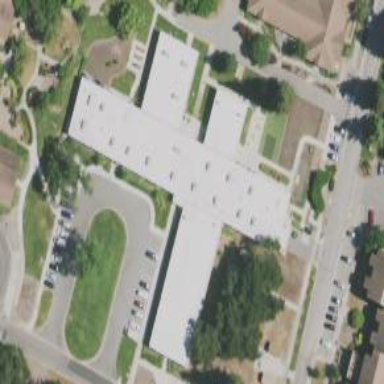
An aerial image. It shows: Healthcare clinic.